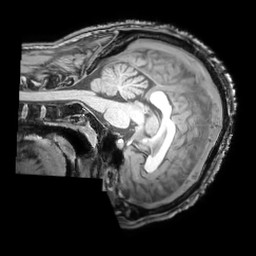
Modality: T1w
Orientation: sagittal
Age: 18
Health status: ill
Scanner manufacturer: philips
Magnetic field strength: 3 T
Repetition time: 0.007 s
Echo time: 0.0035 s